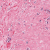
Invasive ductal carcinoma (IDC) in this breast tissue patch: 0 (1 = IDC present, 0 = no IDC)